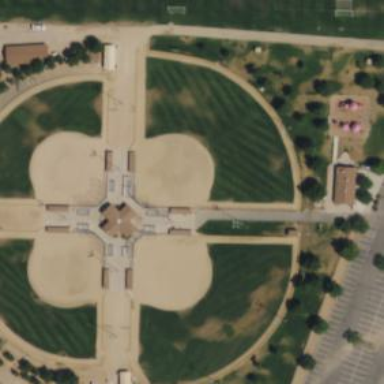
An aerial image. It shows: Baseball pitch for leisure land.